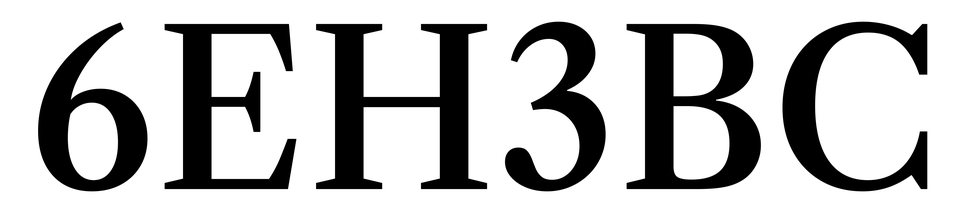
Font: LibreCaslonText_Medium